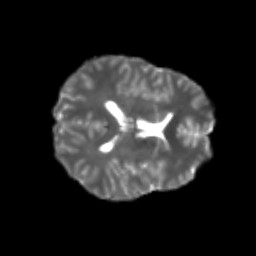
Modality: T2w
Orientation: axial
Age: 21
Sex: male
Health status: healthy
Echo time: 0.074 s